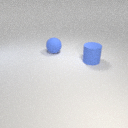
large blue rubber sphere to the left of large blue rubber cylinder